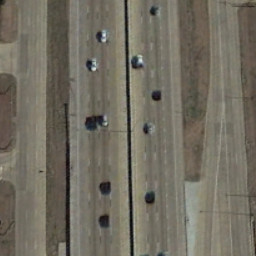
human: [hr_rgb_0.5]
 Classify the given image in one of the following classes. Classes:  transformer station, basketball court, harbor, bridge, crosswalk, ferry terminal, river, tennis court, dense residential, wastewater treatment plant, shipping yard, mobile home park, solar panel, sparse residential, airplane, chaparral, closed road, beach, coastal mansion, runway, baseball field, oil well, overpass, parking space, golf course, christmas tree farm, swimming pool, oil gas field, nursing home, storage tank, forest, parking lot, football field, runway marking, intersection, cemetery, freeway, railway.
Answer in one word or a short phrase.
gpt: freeway